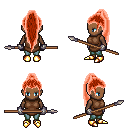
a pixel art fantasy rpg character, female body template, human, dark skin, brown tunic, teal pants, red extra-long topknot hairstyle, metal gloves, gold boots, spear, four views (front, back, left, right), 2x2 character sprite sheet, small pixel art, hard edges, no anti-aliasing